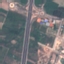
Land use / land cover: Highway